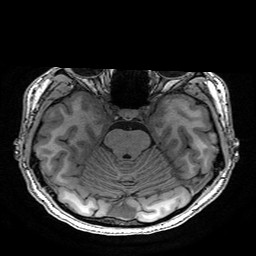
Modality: T1w
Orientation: coronal
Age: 22
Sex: female
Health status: healthy
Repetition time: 2.53 s
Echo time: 0.0034 s